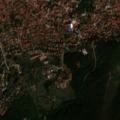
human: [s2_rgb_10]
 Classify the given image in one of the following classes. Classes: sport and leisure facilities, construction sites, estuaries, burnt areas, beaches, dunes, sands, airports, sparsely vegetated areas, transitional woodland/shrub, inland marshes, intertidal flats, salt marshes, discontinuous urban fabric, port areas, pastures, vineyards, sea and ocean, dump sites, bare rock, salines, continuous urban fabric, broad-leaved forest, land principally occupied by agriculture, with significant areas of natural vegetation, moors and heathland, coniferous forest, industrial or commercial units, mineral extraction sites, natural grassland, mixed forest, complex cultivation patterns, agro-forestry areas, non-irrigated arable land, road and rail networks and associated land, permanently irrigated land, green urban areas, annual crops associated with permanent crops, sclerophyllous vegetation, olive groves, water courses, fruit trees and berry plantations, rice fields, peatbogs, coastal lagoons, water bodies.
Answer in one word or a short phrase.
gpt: discontinuous urban fabric, land principally occupied by agriculture, with significant areas of natural vegetation, transitional woodland/shrub